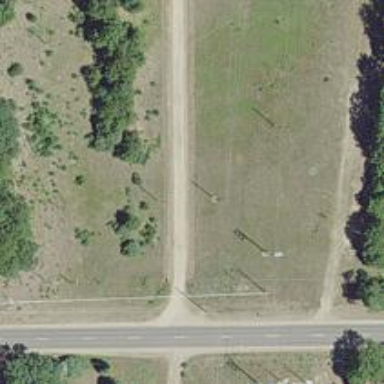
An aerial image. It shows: Power pole.